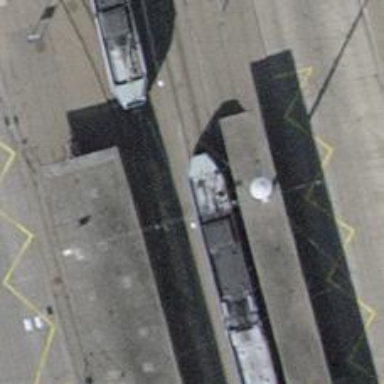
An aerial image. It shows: Tram stop with public transport connection.